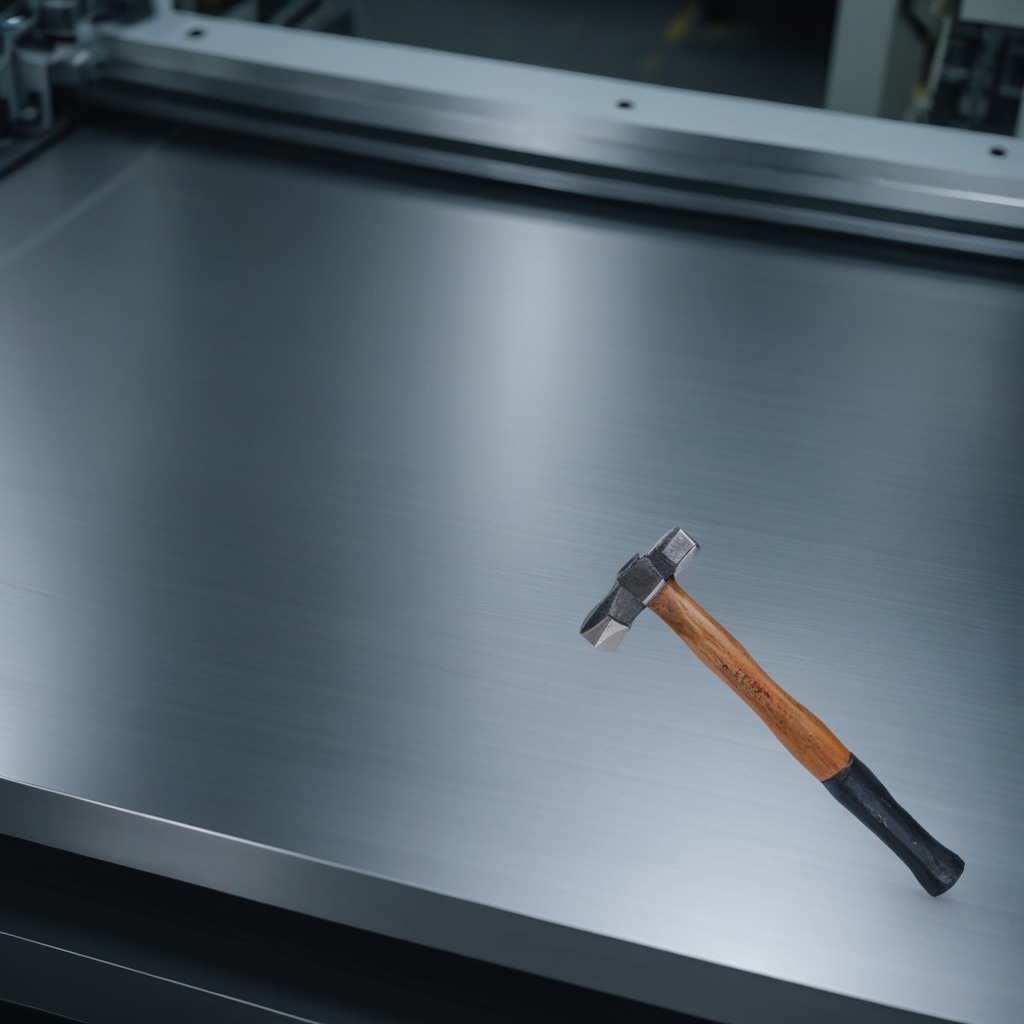
A hammer is lying on a metal table in a machine shop under fluorescent lights.